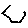
Label: hexagon